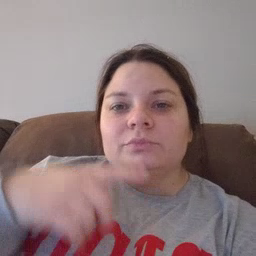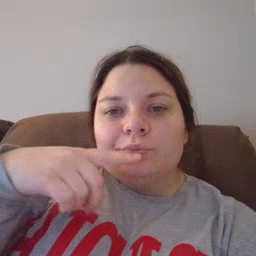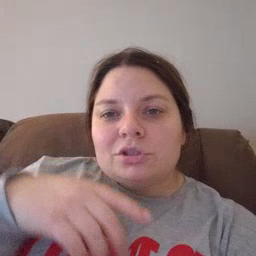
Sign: toothbrush